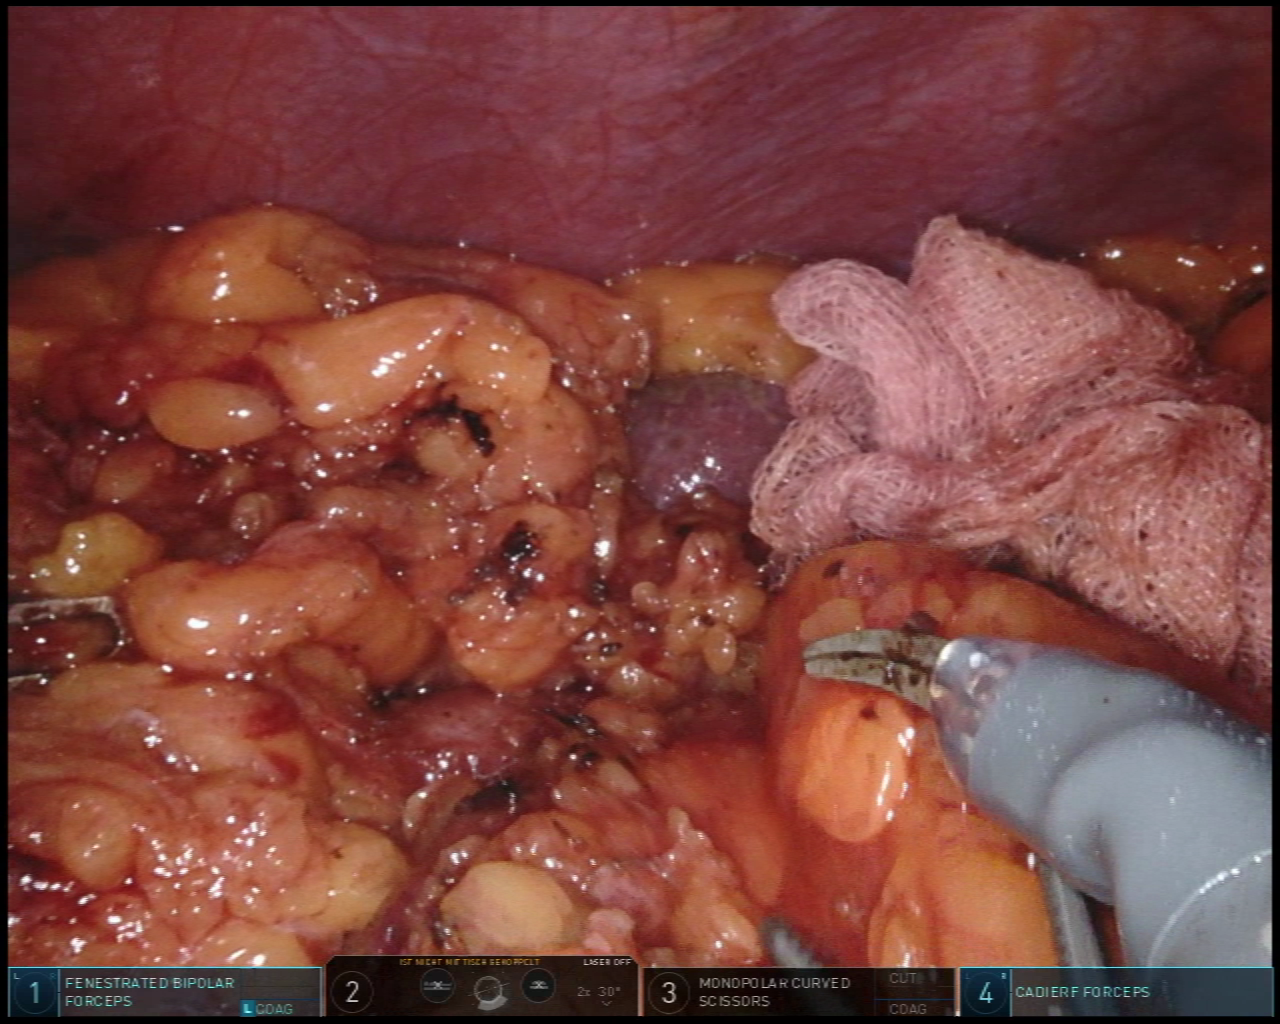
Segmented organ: stomach
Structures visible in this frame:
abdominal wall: yes
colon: no
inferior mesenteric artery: no
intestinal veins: no
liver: no
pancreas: no
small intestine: no
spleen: yes
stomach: yes
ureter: no
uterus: no
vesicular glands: no